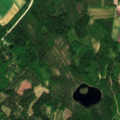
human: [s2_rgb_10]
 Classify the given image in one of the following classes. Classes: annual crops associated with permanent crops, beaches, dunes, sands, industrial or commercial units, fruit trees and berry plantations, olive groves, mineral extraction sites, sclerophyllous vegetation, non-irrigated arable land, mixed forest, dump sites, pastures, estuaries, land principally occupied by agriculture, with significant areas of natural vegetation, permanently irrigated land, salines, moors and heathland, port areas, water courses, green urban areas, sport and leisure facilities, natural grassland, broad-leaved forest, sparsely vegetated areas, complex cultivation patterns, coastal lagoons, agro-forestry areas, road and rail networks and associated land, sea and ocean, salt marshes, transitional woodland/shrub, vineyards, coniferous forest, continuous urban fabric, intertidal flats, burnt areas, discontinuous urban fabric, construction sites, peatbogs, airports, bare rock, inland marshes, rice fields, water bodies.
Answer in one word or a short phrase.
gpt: land principally occupied by agriculture, with significant areas of natural vegetation, coniferous forest, mixed forest